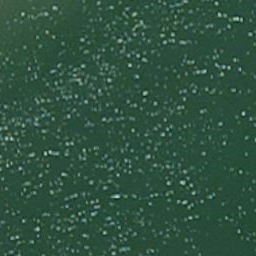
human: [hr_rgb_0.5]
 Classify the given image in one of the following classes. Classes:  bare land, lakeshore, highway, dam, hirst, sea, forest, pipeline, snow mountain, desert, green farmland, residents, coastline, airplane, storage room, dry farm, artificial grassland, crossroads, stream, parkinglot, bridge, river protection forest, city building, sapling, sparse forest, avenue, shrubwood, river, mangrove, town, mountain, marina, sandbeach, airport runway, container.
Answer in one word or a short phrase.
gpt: sea